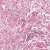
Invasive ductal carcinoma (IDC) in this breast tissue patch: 0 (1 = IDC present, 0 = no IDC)